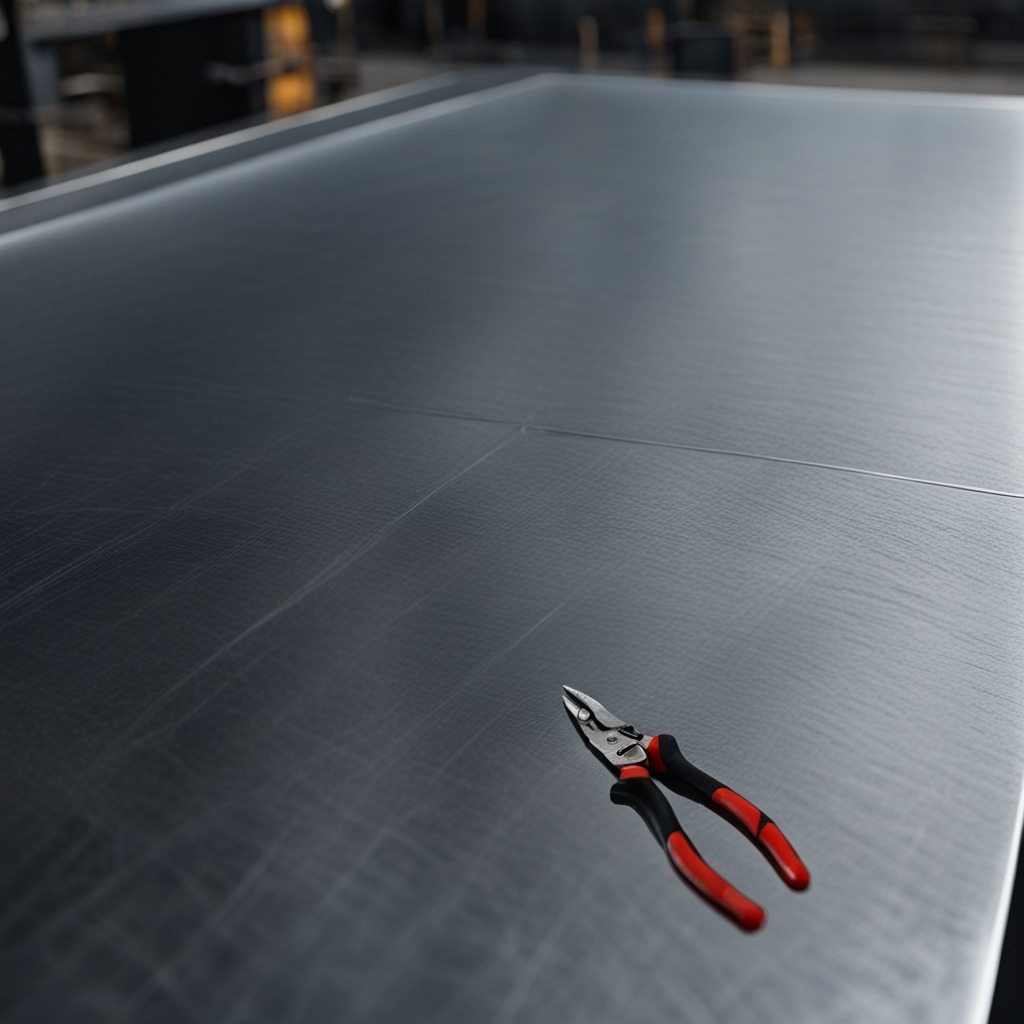
A plier is lying on the cold steel table in a mining workshop.